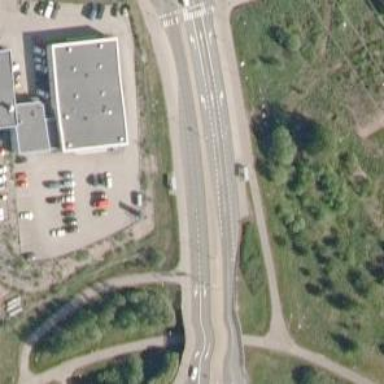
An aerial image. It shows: Secondary road with asphalt surface.